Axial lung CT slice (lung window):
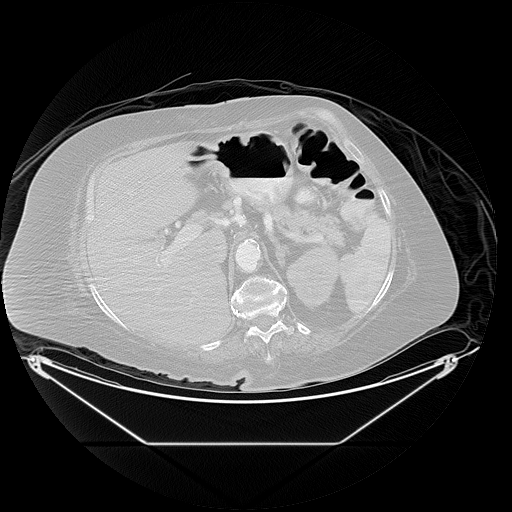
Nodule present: no